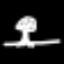
Label: mushroom